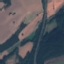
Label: Highway